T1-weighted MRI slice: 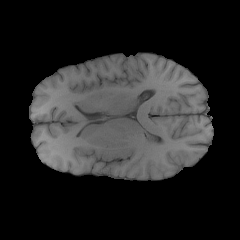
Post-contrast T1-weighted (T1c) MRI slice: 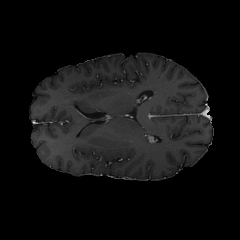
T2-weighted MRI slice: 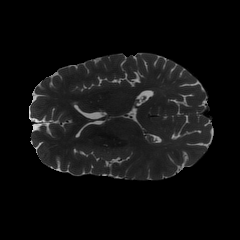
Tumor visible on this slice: no